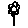
Label: flower